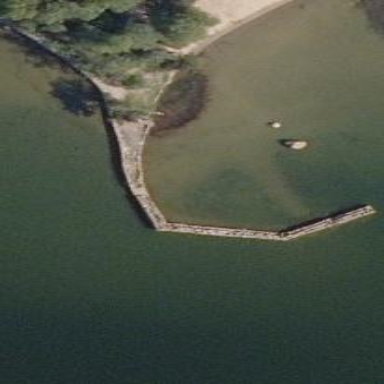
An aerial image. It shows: Breakwater structure.